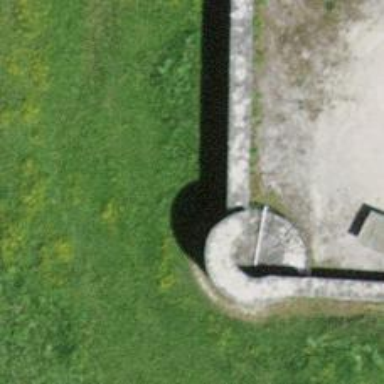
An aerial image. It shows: Castle wall.